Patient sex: F
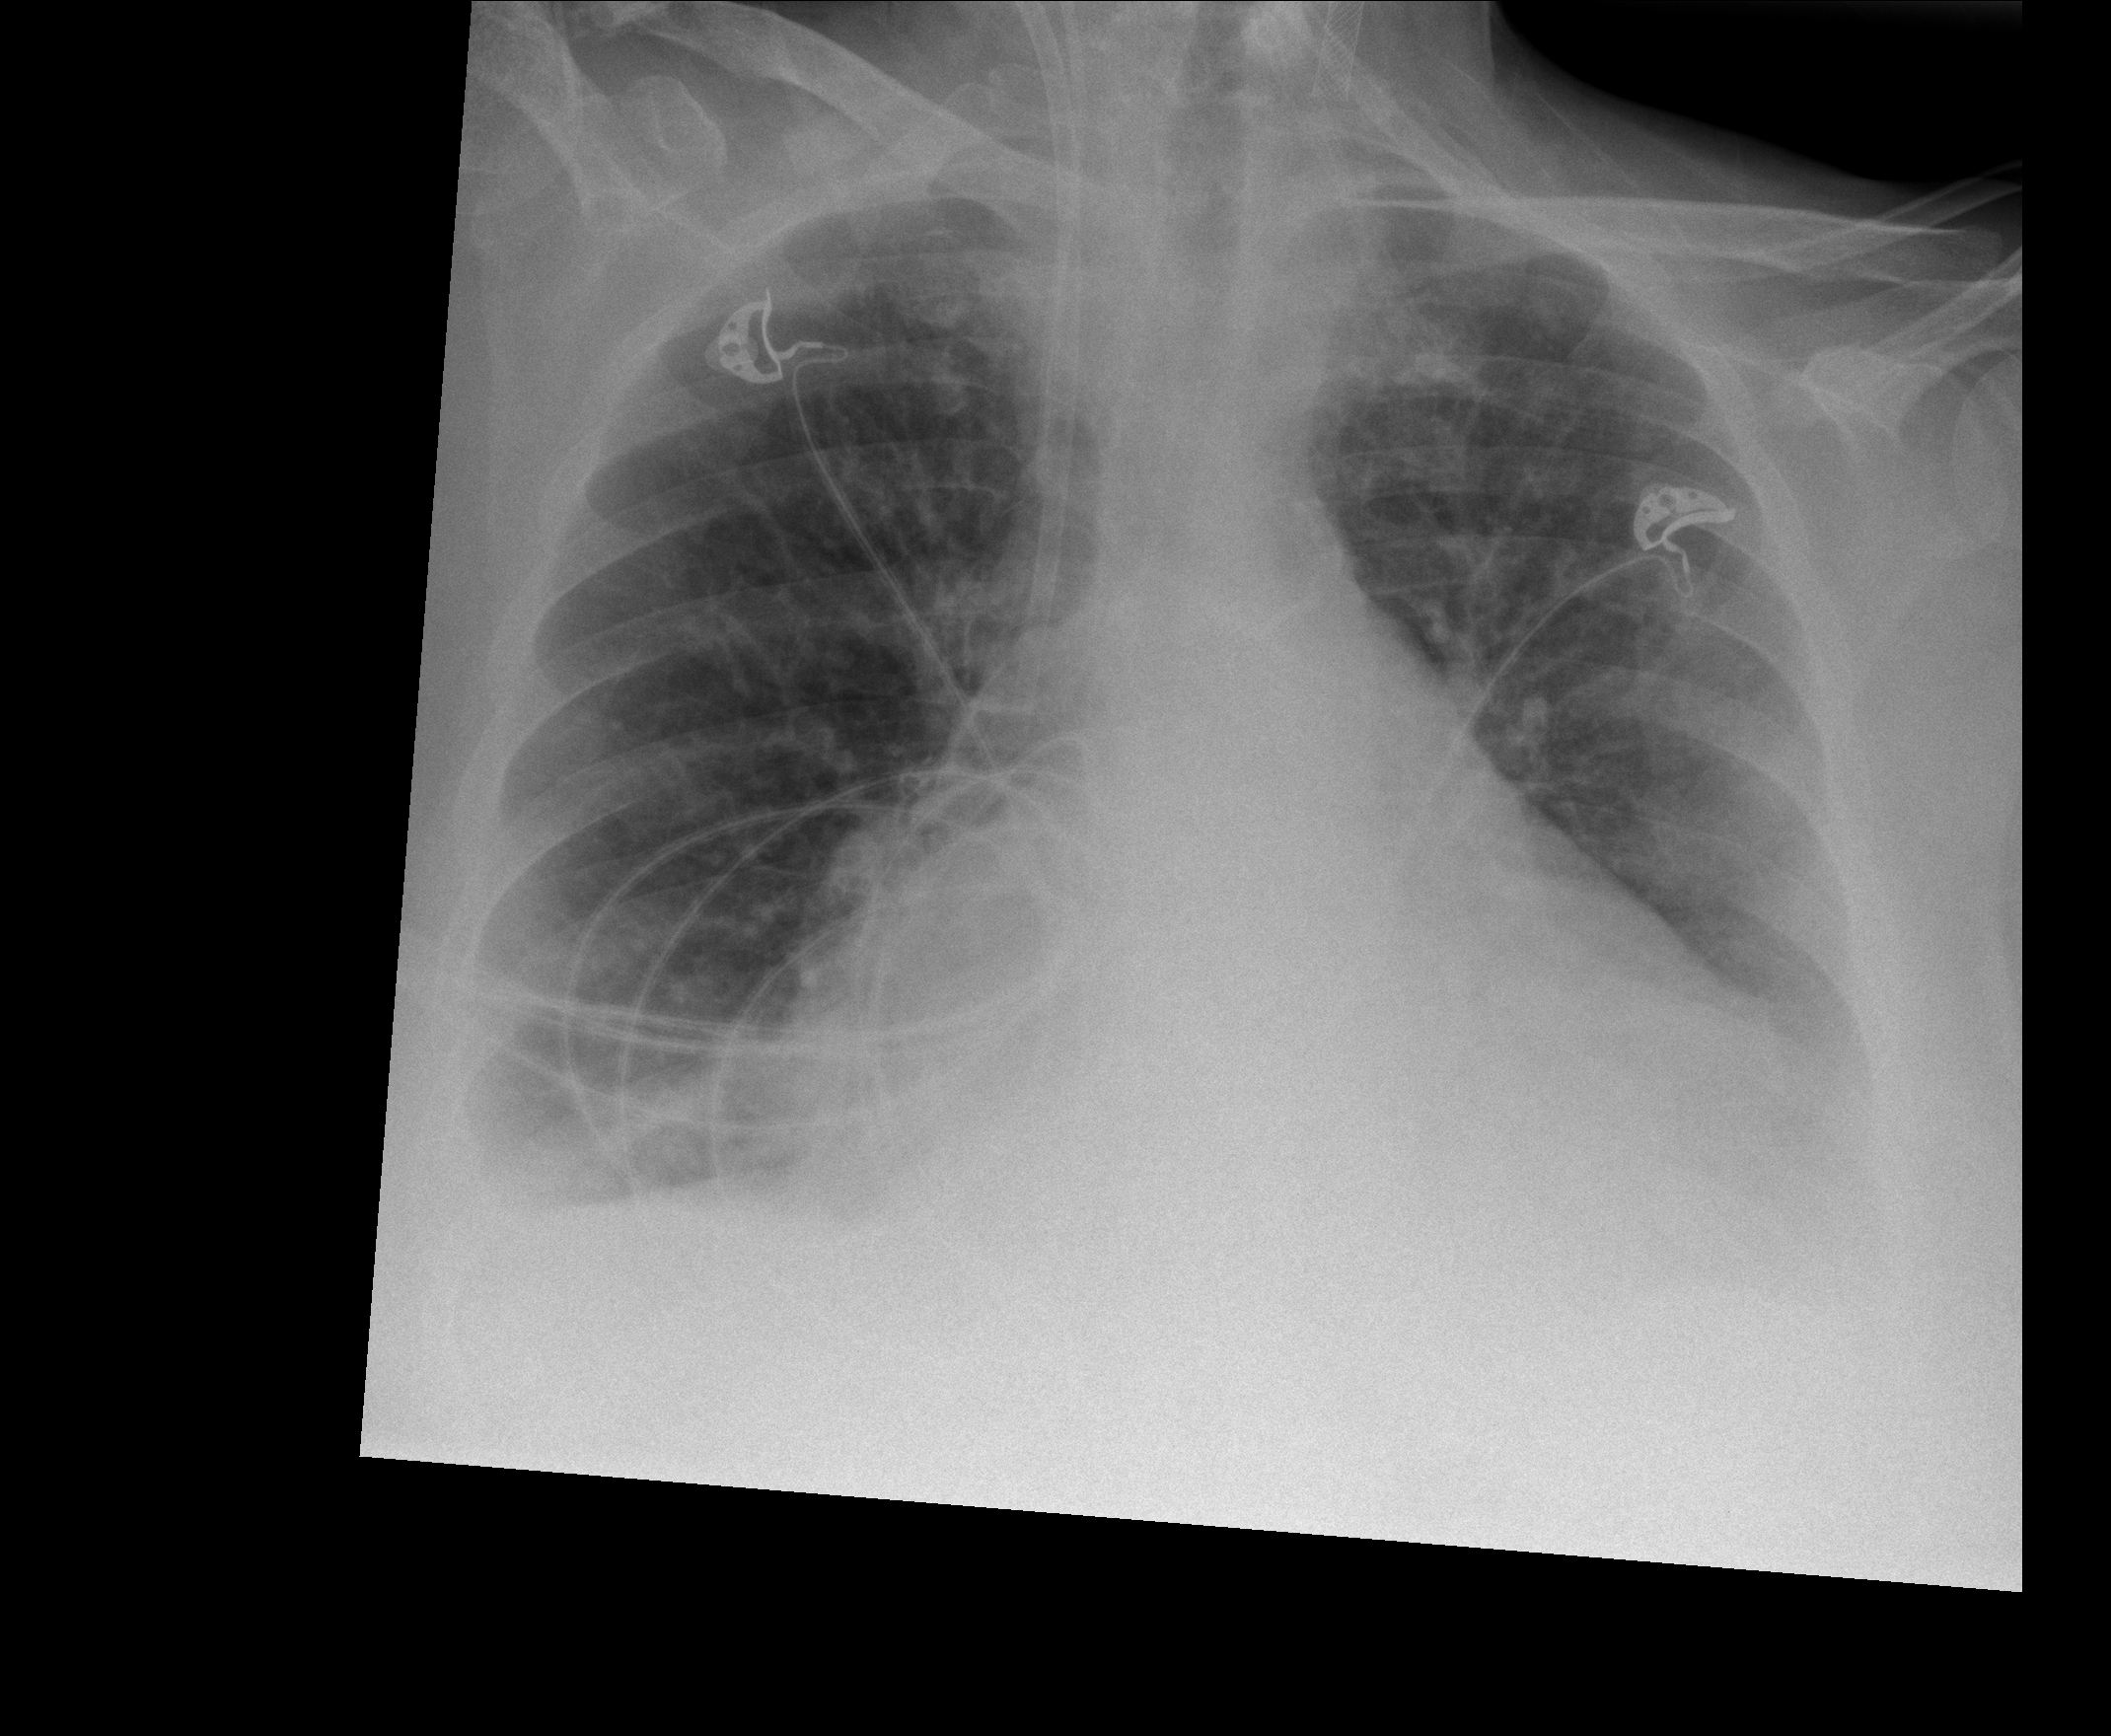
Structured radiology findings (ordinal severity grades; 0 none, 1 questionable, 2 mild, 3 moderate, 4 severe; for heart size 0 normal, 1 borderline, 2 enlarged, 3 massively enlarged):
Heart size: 3
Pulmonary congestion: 0
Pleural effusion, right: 2
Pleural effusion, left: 2
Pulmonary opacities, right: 0
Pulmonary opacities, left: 0
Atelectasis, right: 2
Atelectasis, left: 2